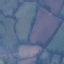
Land use / land cover class: Pasture